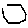
Label: hexagon